高二 · 度量几何学
已知 $P, Q$ 为 $\triangle A B C$ 所在平面内的两点, 且满足 $\overrightarrow{A P}=\frac{1}{2} \overrightarrow{A B}+\frac{1}{4} \overrightarrow{A C}, \overrightarrow{A Q}=\frac{1}{4} \overrightarrow{A B}+\frac{1}{2} \overrightarrow{A C}$,则 $\frac{S_{\triangle A P Q}}{S_{\triangle A B C}}=$
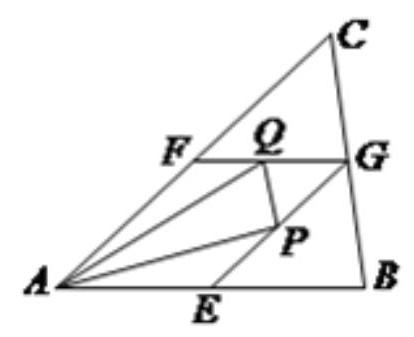
答案: $\frac{3}{16}$
解析: 取 $A B$ 中点 $E, A C$ 中点 $F$, 连接 $E P$ 并延长, 交 $B C$ 于 $G$, 连接 $P Q$ 并延长, 交 $B C$ 于 $G^{\prime}$,

根据 $\overrightarrow{A Q}=\frac{1}{4} \overrightarrow{A B}+\frac{1}{2} \overrightarrow{A C}$, 有 $E P \| A C, \therefore G$ 为 $B C$ 中点, 同理 $G^{\prime}$ 也为 $B C$ 中点, 即 $G$ 与 $G^{\prime}$ 重合,

$\because S_{\triangle A P Q}=S_{\triangle E F G}-S_{\triangle A E Q}-S_{\triangle A F D}-S_{\triangle G P Q}, \therefore \triangle A P Q$ 的面积为平行四边形 $A E G F$ 面积的 $\frac{3}{8}$, 又 $\because$ 平行四边形 $A E G F$ 的面为 $\triangle A B C$ 面积的 $\frac{1}{2}, \therefore \frac{S_{A P Q}}{S_{A B C}}=\frac{3}{16}$, 故答案为 $\frac{3}{16}$.